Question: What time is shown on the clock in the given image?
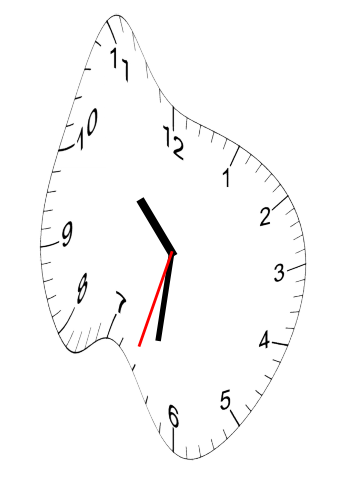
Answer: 10:31:33